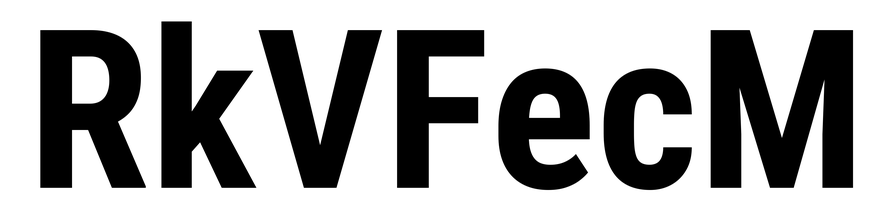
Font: Roboto_Condensed_Bold